Question: I have 3 tables one called Doctor, Person and one called Appointment. They have doctor_id in common relationship but only person holds their Last_Name.
I need to be able Produce a list of doctor IDs together with the number of appointments made for each doctor with zero or more appointment and also the doctors name.
How would I implement the the name of the doctor?
Here are the tables:

This is what I have so far:
'''
SELECT doctor.doctor_id, COUNT(appt_time) AS No_APP
FROM doctor LEFT JOIN appointment ON doctor.doctor_id = appointment.doctor_id
GROUP BY doctor.doctor_id;
'''
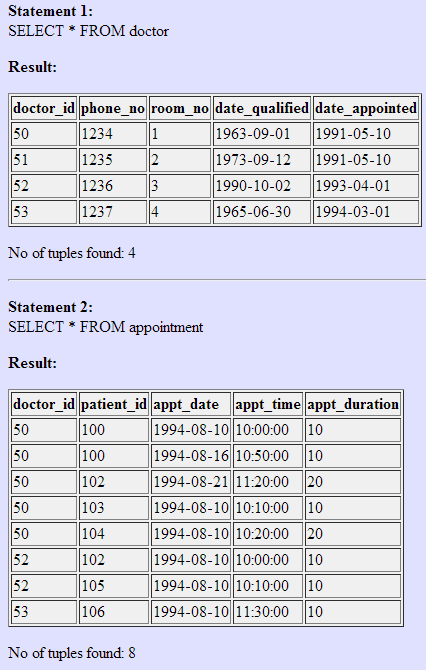
Answer: Just add one more left join for the new table :
'''
SELECT doctor.doctor_id, COUNT(appt_time) AS No_APP, person.Last_name
FROM doctor LEFT JOIN appointment ON doctor.doctor_id = appointment.doctor_id
LEFT JOIN person on person.doctor_id = doctor.doctor_id
GROUP BY doctor.doctor_id;
'''